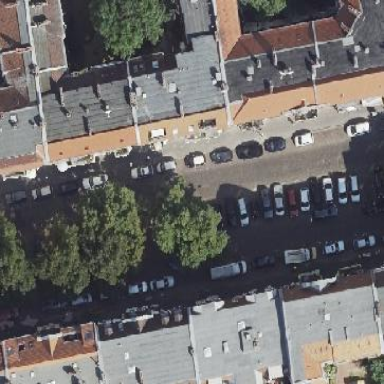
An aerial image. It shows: Residential area road with sett surface.